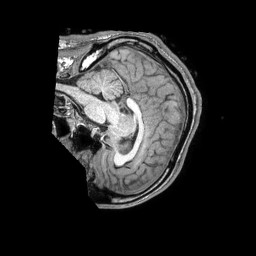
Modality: T1w
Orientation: sagittal
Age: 35
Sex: male
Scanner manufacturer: philips
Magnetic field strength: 1.5 T
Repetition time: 0.007122 s
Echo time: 0.003234 s